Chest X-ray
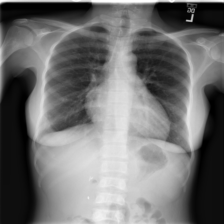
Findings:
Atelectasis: negative
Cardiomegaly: positive
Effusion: negative
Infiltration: negative
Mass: negative
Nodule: negative
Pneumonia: negative
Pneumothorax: negative
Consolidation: negative
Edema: negative
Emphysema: negative
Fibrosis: negative
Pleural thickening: negative
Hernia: negative